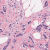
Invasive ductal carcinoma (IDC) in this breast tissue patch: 1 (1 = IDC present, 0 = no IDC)